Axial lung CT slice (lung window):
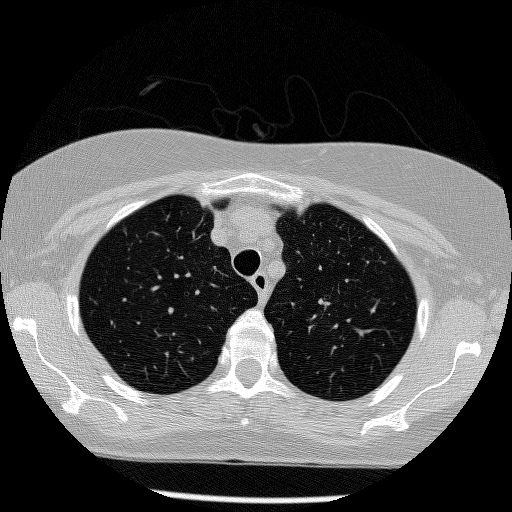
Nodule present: no